Field crop: maize
Growth stage: 1
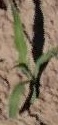
Species: maize